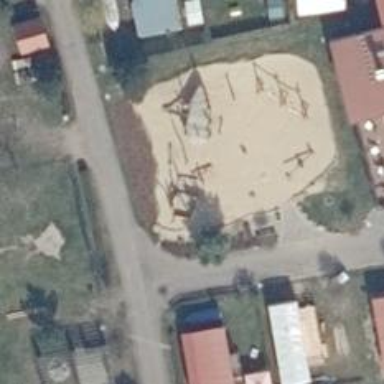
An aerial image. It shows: Playground structure.